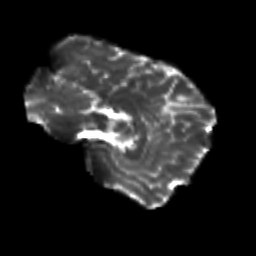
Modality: T2w
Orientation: sagittal
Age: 26
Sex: female
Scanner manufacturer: siemens
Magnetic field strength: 3 T
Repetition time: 3.5 s
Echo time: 0.125 s